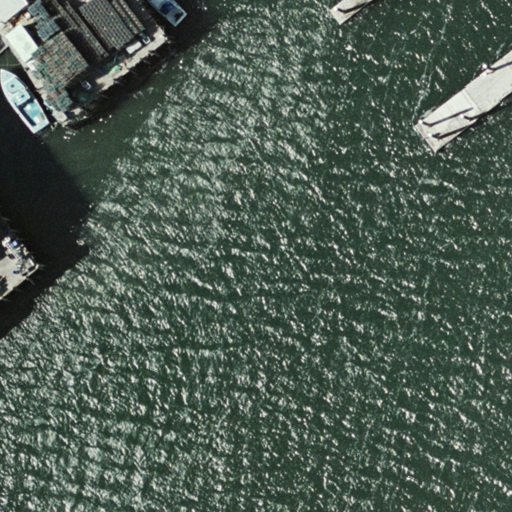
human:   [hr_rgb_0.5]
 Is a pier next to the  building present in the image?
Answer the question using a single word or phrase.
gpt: yes

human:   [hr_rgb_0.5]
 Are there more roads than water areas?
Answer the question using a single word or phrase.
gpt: yes

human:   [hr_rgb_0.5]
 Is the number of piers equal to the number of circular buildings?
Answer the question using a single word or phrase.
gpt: no

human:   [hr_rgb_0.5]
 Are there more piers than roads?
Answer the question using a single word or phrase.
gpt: yes

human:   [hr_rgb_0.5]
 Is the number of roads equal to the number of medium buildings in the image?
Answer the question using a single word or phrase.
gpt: no

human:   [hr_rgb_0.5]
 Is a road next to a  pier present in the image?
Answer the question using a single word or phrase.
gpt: yes

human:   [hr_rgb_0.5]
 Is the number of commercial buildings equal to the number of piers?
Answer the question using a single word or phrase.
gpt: no

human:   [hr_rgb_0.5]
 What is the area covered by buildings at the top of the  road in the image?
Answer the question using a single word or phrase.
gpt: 0m2

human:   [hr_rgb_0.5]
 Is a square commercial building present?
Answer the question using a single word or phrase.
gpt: no

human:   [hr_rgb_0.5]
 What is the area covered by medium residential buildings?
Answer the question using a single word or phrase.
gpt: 0m2

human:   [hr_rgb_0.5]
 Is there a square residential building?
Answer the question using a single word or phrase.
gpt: no

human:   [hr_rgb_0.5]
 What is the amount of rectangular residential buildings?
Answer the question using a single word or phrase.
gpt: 1

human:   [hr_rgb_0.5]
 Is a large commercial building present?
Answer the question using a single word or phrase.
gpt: no

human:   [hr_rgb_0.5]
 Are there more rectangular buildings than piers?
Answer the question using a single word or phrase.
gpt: no

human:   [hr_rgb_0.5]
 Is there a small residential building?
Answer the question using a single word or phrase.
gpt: yes

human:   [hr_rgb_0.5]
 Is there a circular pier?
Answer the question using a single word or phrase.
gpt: no

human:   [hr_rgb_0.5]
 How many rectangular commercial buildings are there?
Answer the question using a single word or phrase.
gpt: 0

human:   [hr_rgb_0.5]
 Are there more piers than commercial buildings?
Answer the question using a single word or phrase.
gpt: yes

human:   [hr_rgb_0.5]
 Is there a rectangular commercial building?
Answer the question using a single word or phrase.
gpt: no

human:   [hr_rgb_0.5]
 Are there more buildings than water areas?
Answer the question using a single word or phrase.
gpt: yes

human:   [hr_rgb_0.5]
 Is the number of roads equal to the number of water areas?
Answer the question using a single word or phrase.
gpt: no

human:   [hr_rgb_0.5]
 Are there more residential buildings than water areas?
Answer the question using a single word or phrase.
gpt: yes

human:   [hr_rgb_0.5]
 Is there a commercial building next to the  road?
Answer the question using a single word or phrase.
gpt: no

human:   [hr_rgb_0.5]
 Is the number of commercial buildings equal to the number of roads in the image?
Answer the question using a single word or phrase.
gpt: no

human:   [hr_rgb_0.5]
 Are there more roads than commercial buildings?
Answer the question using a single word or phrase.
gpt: yes

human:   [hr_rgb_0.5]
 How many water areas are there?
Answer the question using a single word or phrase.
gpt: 0

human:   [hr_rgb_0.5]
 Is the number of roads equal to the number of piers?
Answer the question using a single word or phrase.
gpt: no

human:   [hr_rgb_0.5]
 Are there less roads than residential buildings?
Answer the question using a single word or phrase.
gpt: no

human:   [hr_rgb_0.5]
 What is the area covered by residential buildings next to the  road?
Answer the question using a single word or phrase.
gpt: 0m2

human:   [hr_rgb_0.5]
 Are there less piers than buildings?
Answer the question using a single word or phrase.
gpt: no

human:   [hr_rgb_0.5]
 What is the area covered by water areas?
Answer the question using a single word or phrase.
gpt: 0m2

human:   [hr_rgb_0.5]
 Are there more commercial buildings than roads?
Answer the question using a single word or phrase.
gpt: no

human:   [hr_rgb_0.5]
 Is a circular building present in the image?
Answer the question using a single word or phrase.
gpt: no

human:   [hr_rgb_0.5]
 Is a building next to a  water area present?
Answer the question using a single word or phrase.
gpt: no

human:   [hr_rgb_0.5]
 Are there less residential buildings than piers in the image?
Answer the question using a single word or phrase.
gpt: yes

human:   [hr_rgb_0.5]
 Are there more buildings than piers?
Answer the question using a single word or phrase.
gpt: no